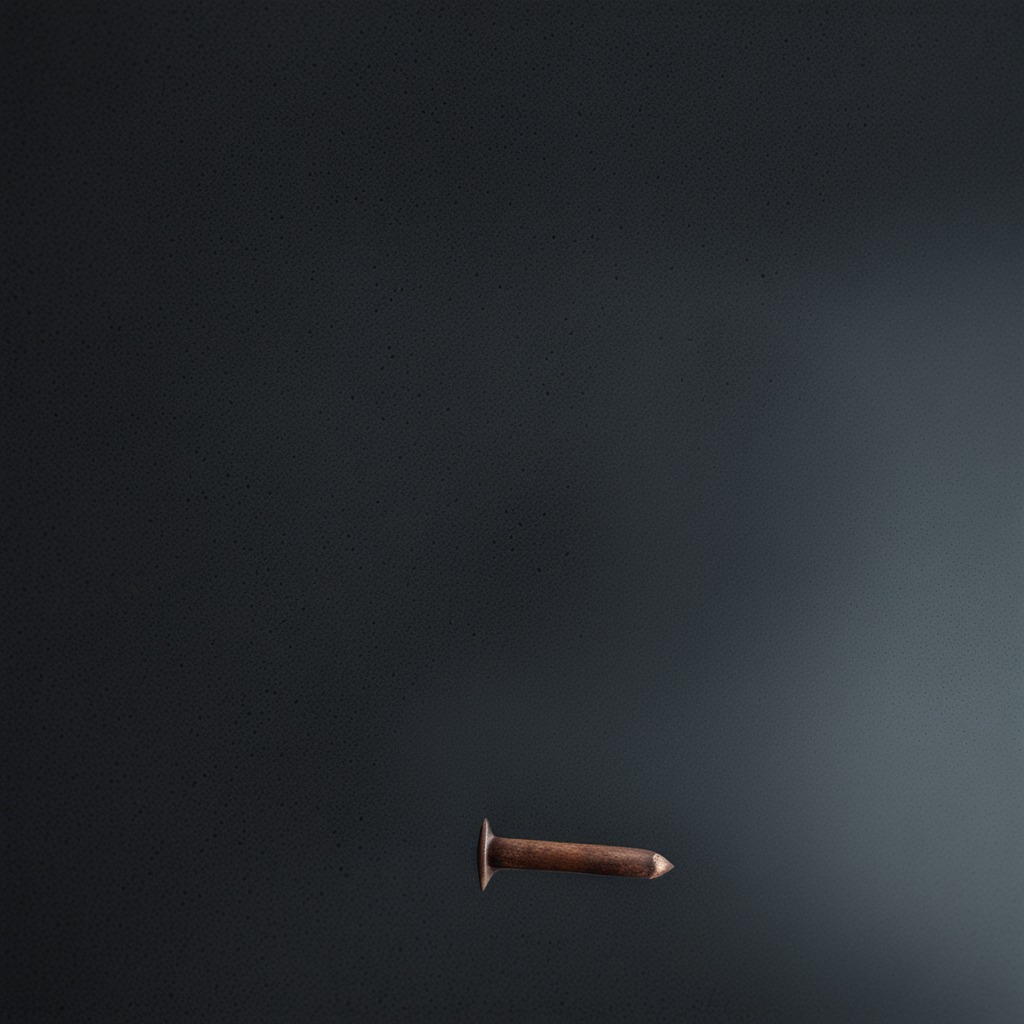
A nail is lying on a clean granite table inside a workshop at night.